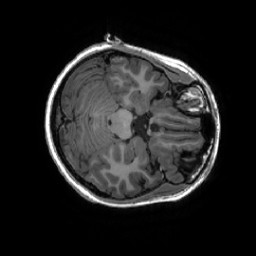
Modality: T1w
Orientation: axial
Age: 23
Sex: female
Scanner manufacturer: ge
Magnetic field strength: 3 T
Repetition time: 0.007348 s
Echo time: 0.003036 s